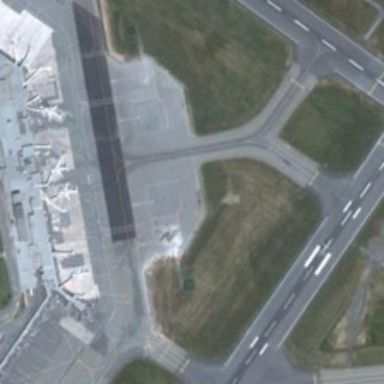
Several plants are next to a terminal in an airport .